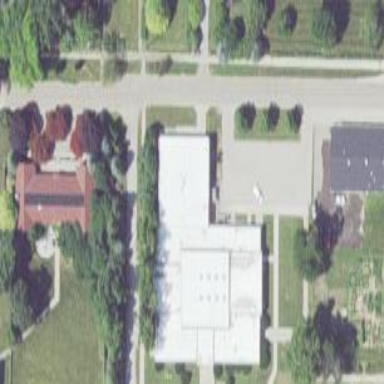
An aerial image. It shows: Community centre building.